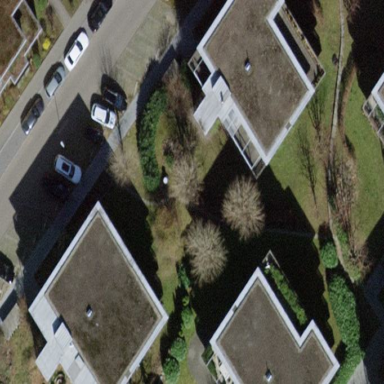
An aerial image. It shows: Flat roofed building.